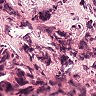
Metastatic tissue present: yes